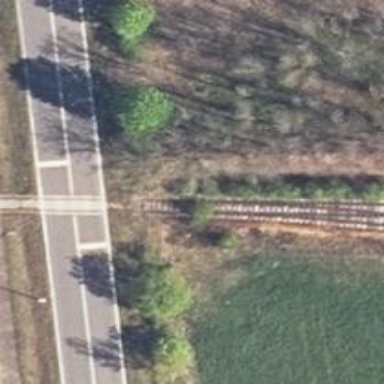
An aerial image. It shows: Disused railway spur line.